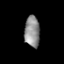
Tissue: prostate
Cell type: Endothelial cells
Senescence score: 0.7073
Nuclear area (px): 463
Mean DAPI intensity: 141.693